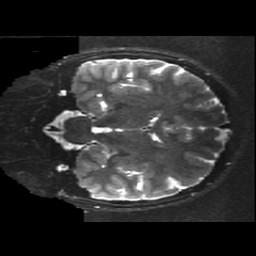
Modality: T2w
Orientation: coronal
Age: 15
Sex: female
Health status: ill
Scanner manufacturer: ge
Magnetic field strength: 3 T
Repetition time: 7.5 s
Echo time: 0.1015 s